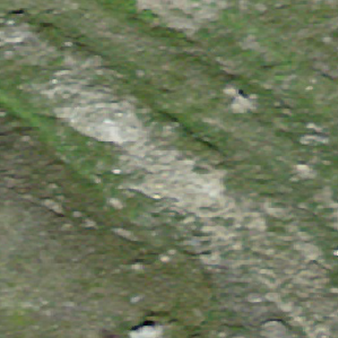
Label: other